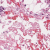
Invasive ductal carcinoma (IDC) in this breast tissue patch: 0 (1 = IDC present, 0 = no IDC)